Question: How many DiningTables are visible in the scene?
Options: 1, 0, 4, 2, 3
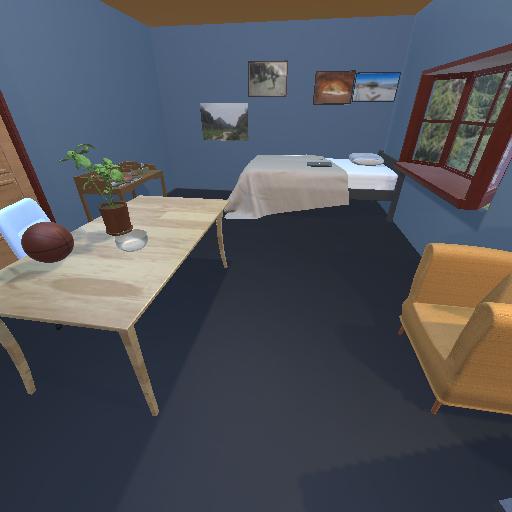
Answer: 1